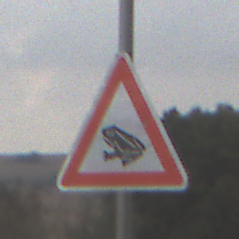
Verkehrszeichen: AmphibienwanderungRechts
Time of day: MorningAfternoon
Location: Outdoor (Nature)
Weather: Overcast
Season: NotSpecified
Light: Natural